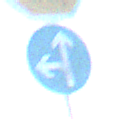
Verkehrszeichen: VorgeschriebeneFahrtrichtungGeradeausOderLinks
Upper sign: Stop
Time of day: SunriseSunset
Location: Outdoor (Nature)
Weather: PartlyCloudy
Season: NotSpecified
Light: Natural